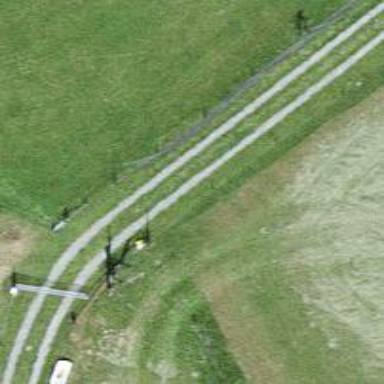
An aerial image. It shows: Grass track with grade4 quality surface.